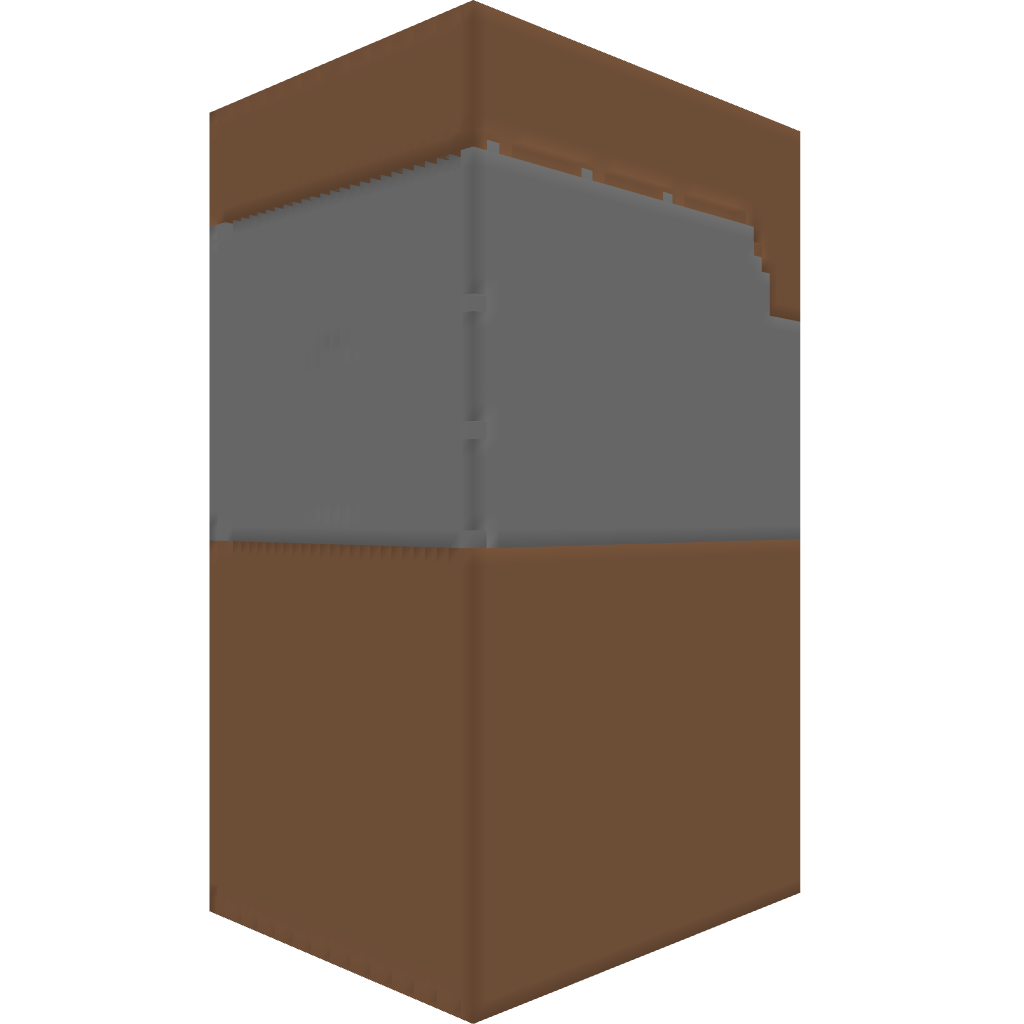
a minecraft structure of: Underground Mirror Dome